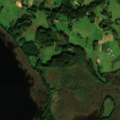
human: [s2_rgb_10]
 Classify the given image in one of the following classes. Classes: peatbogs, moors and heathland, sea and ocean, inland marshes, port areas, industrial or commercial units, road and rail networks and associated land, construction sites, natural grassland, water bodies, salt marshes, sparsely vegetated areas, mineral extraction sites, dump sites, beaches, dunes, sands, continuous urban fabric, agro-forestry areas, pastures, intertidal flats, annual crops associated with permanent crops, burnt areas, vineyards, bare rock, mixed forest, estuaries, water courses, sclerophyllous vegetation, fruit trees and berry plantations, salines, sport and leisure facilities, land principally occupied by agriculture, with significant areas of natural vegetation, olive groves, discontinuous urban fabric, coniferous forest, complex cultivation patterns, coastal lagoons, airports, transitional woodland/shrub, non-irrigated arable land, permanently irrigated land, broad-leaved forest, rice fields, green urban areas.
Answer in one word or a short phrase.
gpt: complex cultivation patterns, land principally occupied by agriculture, with significant areas of natural vegetation, broad-leaved forest, transitional woodland/shrub, inland marshes, water bodies